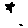
Label: star